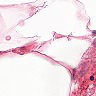
Metastatic tissue present: no